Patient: sex M, age 69
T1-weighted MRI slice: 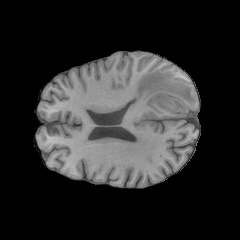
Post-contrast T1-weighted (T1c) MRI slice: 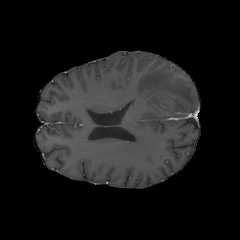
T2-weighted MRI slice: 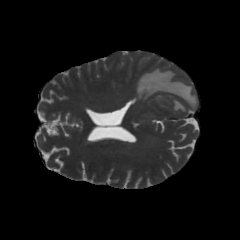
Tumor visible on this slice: yes
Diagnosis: Glioblastoma, IDH-wildtype
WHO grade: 4